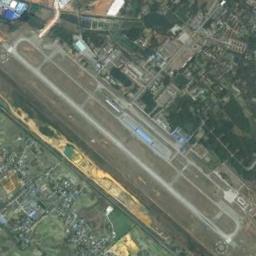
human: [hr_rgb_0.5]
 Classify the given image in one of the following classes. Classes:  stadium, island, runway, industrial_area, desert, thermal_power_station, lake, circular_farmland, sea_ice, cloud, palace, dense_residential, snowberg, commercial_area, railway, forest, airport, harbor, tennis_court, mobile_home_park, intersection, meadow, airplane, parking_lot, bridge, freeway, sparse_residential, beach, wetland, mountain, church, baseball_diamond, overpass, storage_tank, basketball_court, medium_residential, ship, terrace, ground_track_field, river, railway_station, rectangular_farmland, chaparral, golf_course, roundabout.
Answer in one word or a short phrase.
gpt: airport